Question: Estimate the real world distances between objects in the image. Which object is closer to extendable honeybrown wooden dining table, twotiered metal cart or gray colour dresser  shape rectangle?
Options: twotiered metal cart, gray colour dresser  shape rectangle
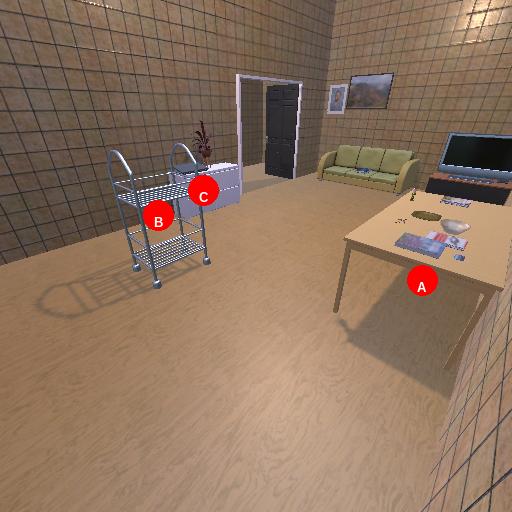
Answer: twotiered metal cart